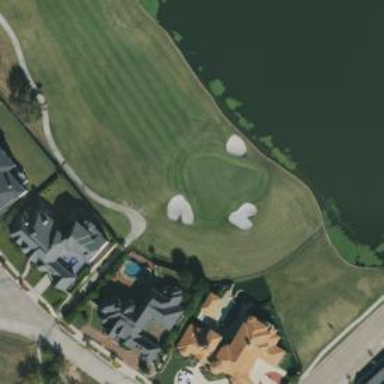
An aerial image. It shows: View of golf hole.